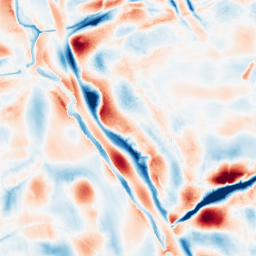
Category: wavelet
Decomposition family: wavelet_biorthogonal
Decomposition parameters: wavelet: bior5.5
level: 5
Upsampling method: sinc_hamming
Upsampling parameters: scale: 4
kernel_size: 16
Upsampling scale: 4